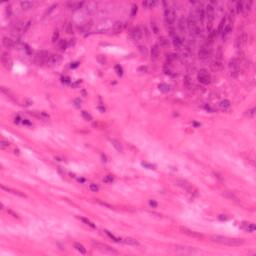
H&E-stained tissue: Colon